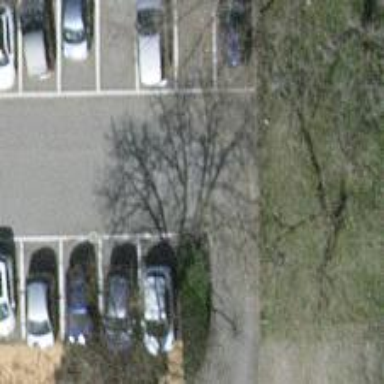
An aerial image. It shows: Concrete parking aisle on service road.